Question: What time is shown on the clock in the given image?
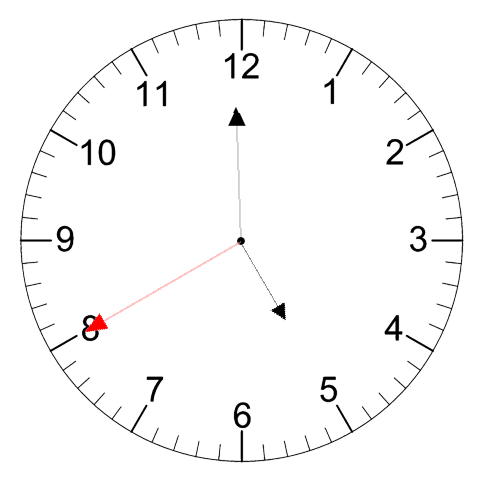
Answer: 04:59:40